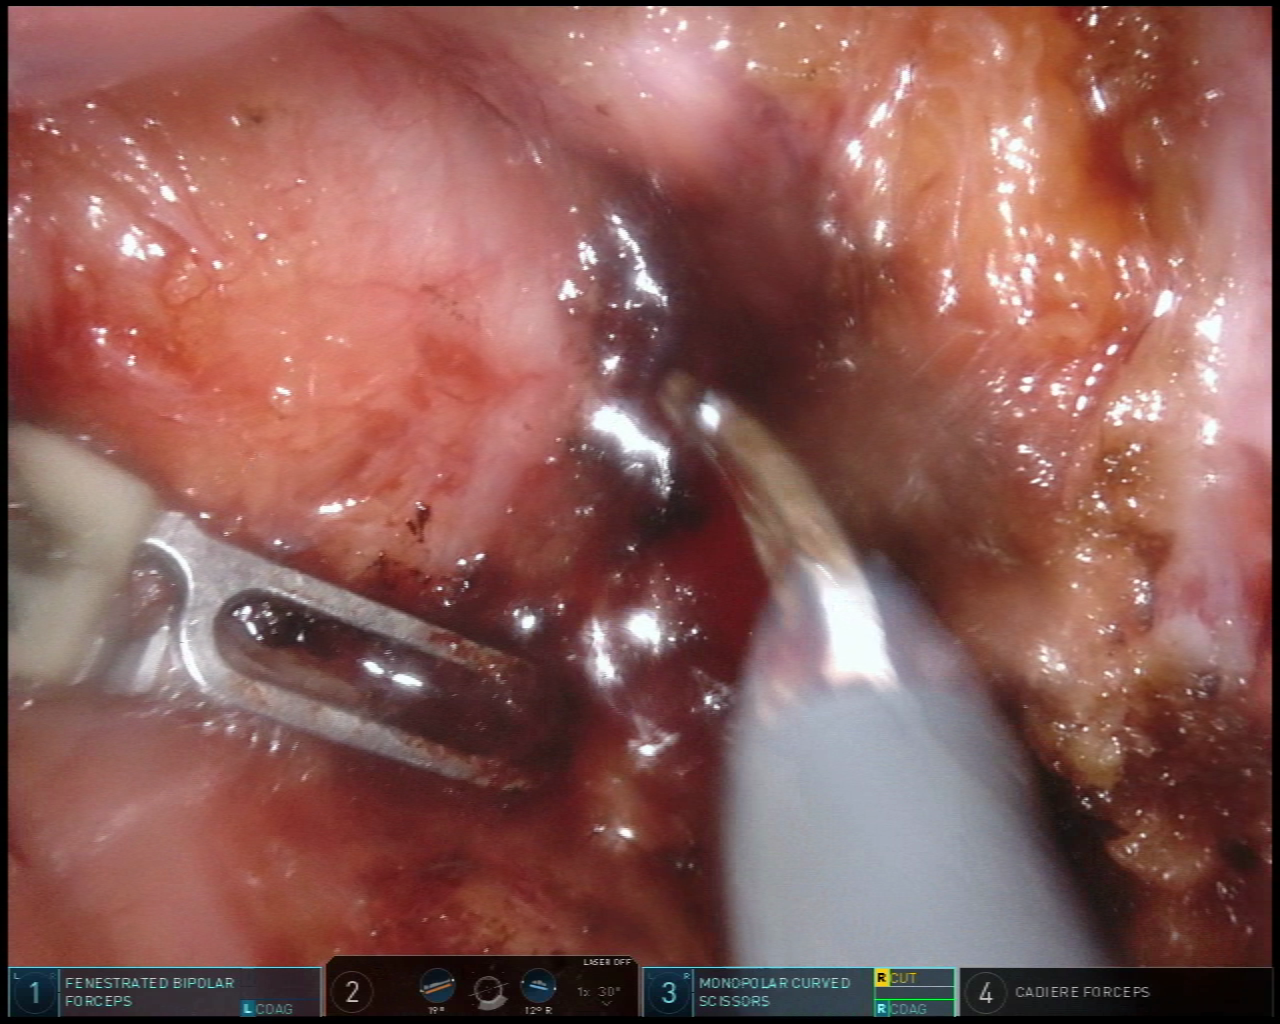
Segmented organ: vesicular_glands
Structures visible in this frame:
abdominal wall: no
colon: no
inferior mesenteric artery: no
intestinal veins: no
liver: no
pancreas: no
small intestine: no
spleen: no
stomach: no
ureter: no
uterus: no
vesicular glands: yes